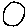
Label: circle